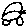
Label: car